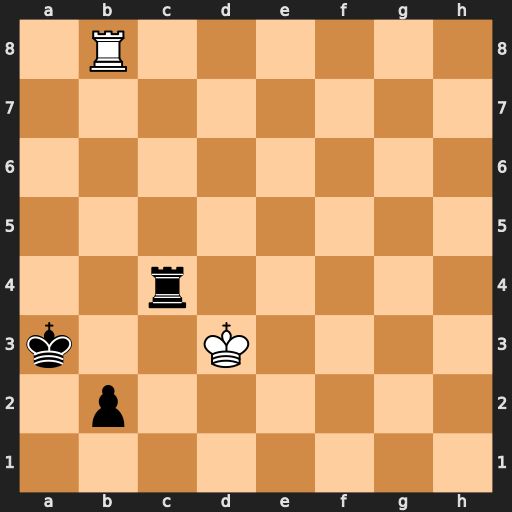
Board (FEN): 1R6/8/8/8/2r5/k2K4/1p6/8
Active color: w
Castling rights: -
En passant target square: -
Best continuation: Kxc4 Ka2 Ra8+ Kb1 Kb3 Kc1 Rc8+